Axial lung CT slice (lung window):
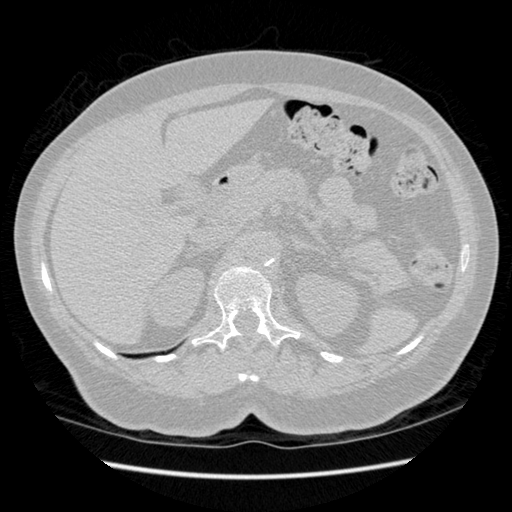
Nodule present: no